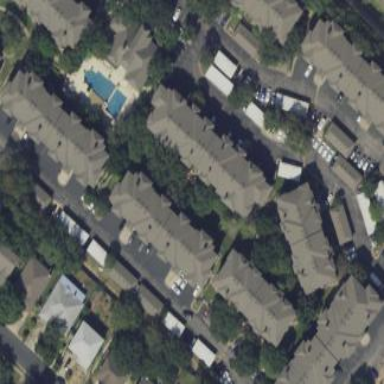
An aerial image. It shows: Image showing building with apartments.